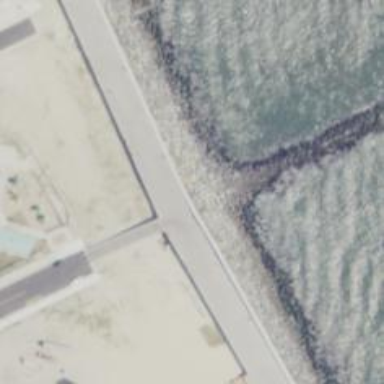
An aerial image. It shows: Breakwater structure.